Question: I am plotting a histogram of a fairly simple simulation. On the histogram the last two columns are merged and it looks odd. Please finde attached below the code and the plot result.
Thanks in advance!
'''
import numpy as np
import random
import matplotlib.pyplot as plt
die = [1, 2, 3, 4, 5, 6]
N = 100000
results = []
# first round
for i in range(N):
X1 = random.choice(die)
if X1 > 4:
results.append(X1)
else:
X2 = random.choice(die)
if X2 > 3:
results.append(X2)
else:
X3 = random.choice(die)
results.append(X3)
plt.hist(results)
plt.ylabel('Count')
plt.xlabel('Result');
plt.title("Mean results: " + str(np.mean(results)))
plt.show()
'''
The output looks like this. I dont understand why the last two columns are stuck together.

Any help appreciated!
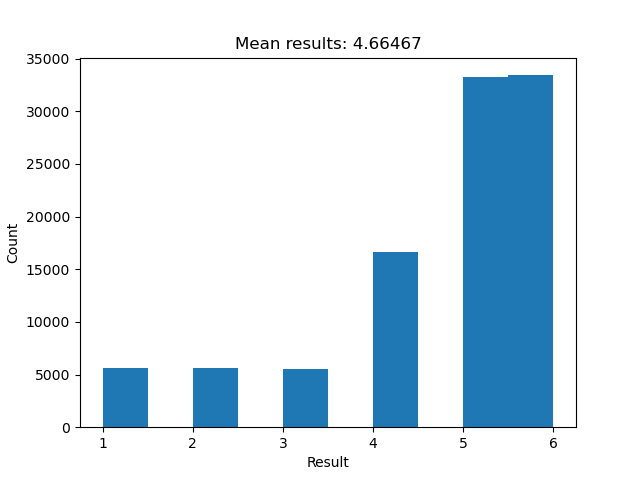
Answer: By default, matplotlib divides the range of the input into 10 equally sized bins. All bins span a half-open interval '[x1,x2)', but the rightmost bin includes the end of the range. Your range is '[1,6]', so your bins are '[1,1.5)', '[1.5,2)', ..., '[5.5,6]', so all the integers end up in the first, third, etc. odd-numbered bins, but the sixes end up in the tenth (even) bin.
To fix the layout, specify the bins:
'''
# This will give you a slightly different layout with only 6 bars
plt.hist(results, bins=die + [7])
# This will simulate your original plot more closely, with empty bins in between
plt.hist(results, bins=np.arange(2, 14)/2)
'''
The last bit generates the number sequence '2,3,...,13' and then divides each number by 2, which gives '1, 1.5, ..., 6.5' so that the last bin spans '[6,6.5]'.